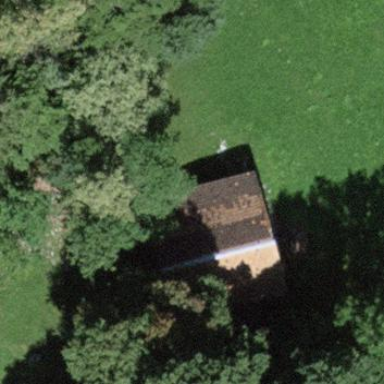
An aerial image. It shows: Rural barn.